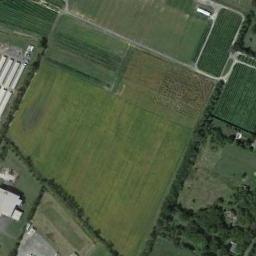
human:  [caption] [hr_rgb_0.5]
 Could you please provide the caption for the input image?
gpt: The entire image is dominated by grass .

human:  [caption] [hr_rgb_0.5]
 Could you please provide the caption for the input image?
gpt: This meadow has different sparsity in different places .

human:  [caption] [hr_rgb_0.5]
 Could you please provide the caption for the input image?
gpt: There are several buildings of different shapes and many trees in the meadow .

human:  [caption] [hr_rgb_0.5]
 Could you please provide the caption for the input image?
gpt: Several rectangular green lawns and farm fields with many buildings and trees .

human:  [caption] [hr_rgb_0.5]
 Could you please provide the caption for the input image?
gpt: There are some trees and white buildings around the green meadows .